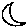
Label: moon